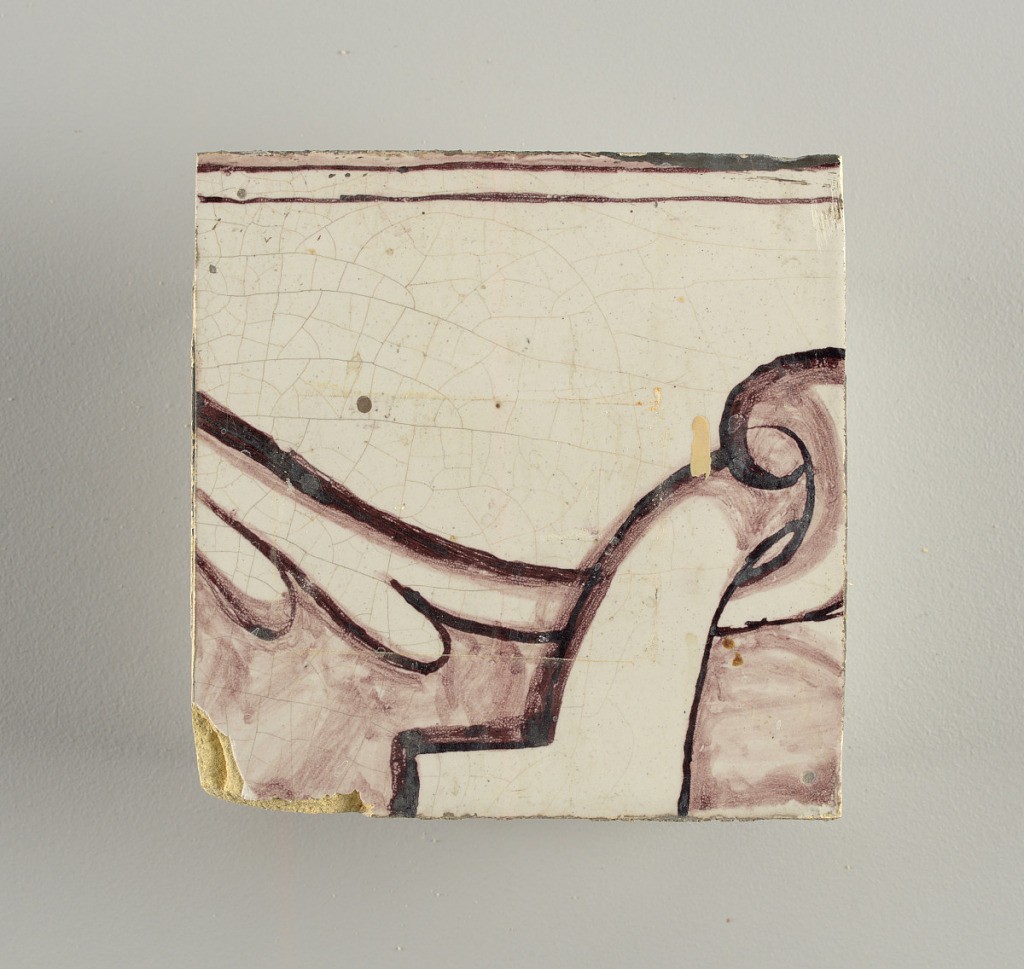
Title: Wall facing
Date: ca. 1725
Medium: tin-glazed earthenware, underglaze
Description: Running design for a frieze or a dado, composed of scrolls of foliage and strapwork, and four repeating motifs--a seated woman in a small upright oval medallion, a putto seated on a rocailled base, and strapwork in axial pattern.  The various panels, A to F, show various repeats of the same design, all being five tiles high and a varying number of tiles wide.